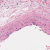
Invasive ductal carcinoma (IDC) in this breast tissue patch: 1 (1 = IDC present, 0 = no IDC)